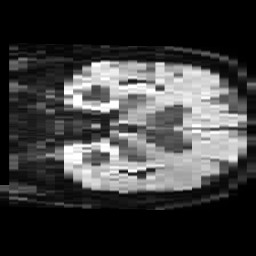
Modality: TRACE
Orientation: coronal
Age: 77
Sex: male
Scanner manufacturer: philips
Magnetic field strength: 3 T
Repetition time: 4.426 s
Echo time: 0.06039 s